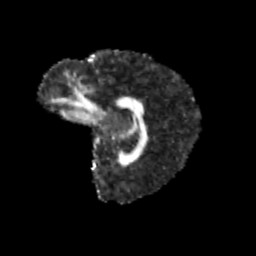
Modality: FA
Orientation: sagittal
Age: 14
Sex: female
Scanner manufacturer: siemens
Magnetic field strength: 3 T
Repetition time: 3.8 s
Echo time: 0.07 s